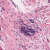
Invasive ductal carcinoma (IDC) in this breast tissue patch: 1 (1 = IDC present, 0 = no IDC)